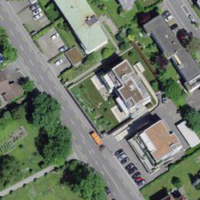
EUNIS habitat code: 54
Species observed at this site:
Astrantia major
Aquilegia vulgaris
Fagus sylvatica